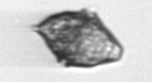
Label: Kryptoperidinium_triquetrum